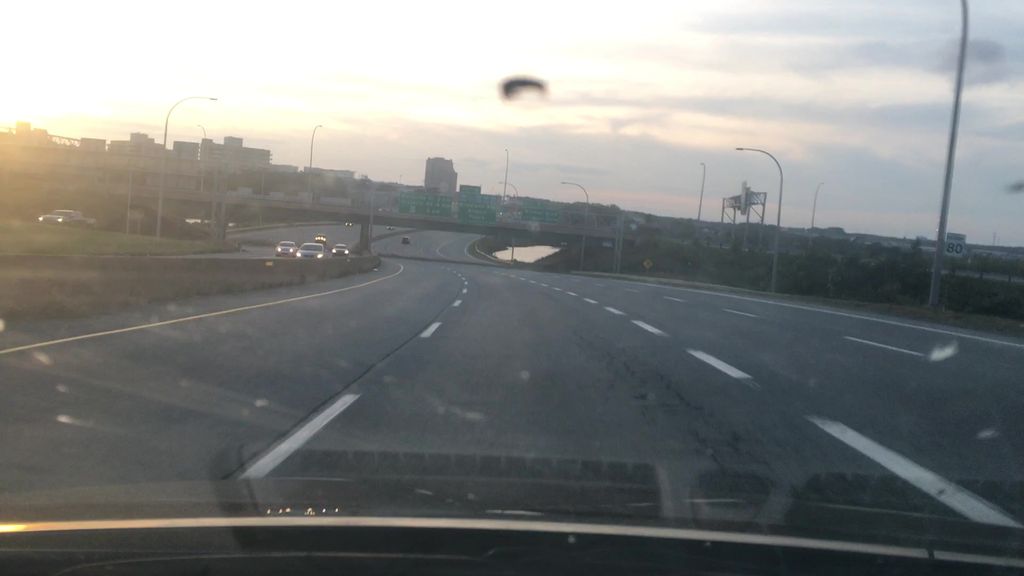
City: halifax